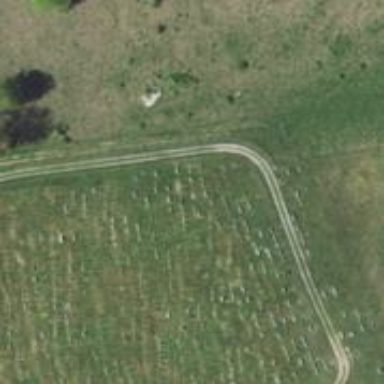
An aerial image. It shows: Grave yard.